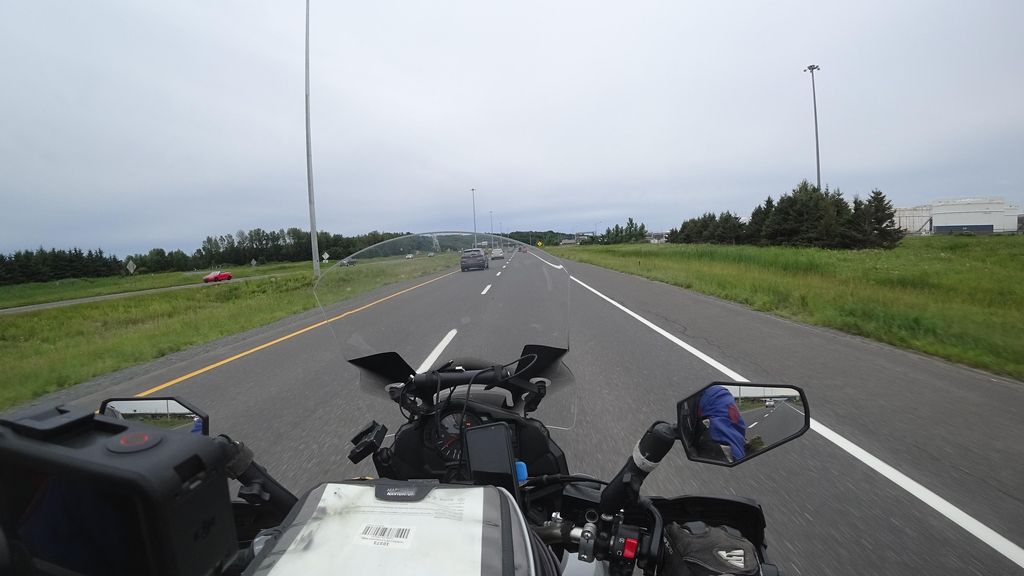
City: quebec_city